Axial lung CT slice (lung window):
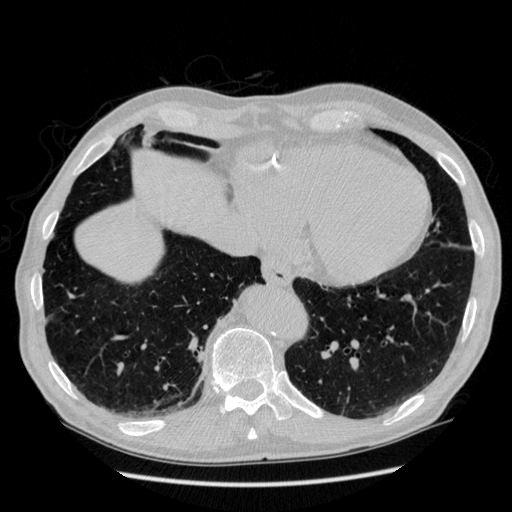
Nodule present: no